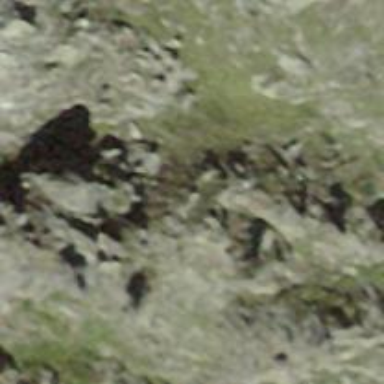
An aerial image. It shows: Landscape dominated by bare rock.